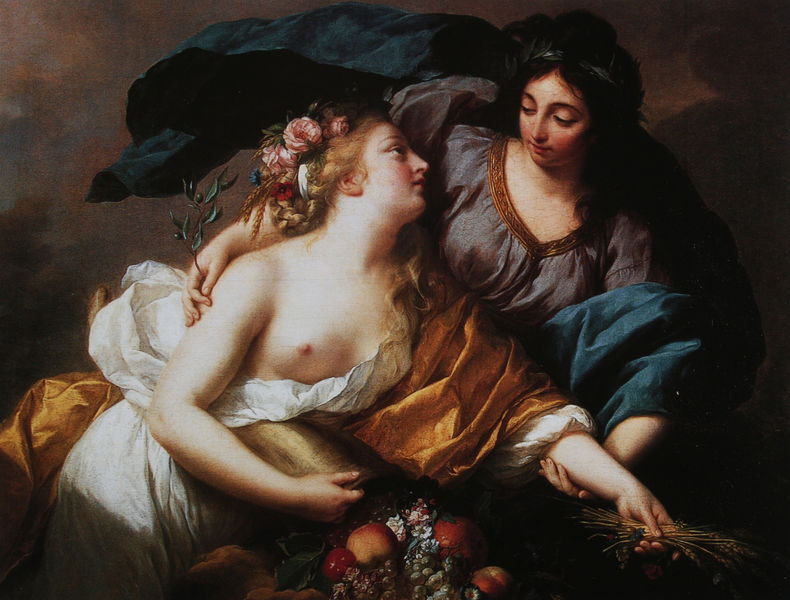
Titel: Der Friede führt/bringt den Ueberfluss
Künstler: Elisabeth Vigée Lebrun
Standort: Paris
Institution: Musée du Louvre
Schlagwörter: akt, blau, dunkel, gemälde, gruppe, hand, haut, himmel, nackt, schatten, umhang, weiß, wolken, frauen, gelb, mädchen, ocker, abend, blume, blumen, braun, brust, busen, damen, daumen, femmes, finger, frau, haar, hintergrund, kleid, köpfe, licht, mund, nacht, nase, ohr, orange, profil, schwarz, blick, blüten, gras, obst, rose, rosen, rot, schleier, tuch, beige, malerei, blond, gesichter, hemd, jung, arm, arme, blass, blicke, falten, gesicht, haarschmuck, inkarnat, kleidung, bildnis, füllhorn, horn, hände, porträt, öl, gräser, wind, gewand, gold, haare, mantel, paar, borte, kontrast, locke, locken, rosa, rouge, seide, engel, frucht, früchte, krug, trauben, apfel, topf, äpfel, brüste, sommer, wangen, liebe, umarmung, liegen, bündel, ernte, getreide, korn, reisig, ähre, lila, tag, violett, herbst, ölgemälde, sturm, wehen, falte, olive, zopf, brauen, gesenkt, brustwarze, dekolleté, entblößt, geschlossen, gesteck, lider, frühling, umarmen, zweig, schweben, scharz, dynamik, allegorie, kranz, lorbeer, flora, pupille, pfingstrosen, entblöst, hilfe, hingabe, umfassen, warme farben, griechenland, bleich, ähren, femme, kornblume, heilig, fleurs, ciel, schimmern, sein, rettung, schutz, dunkelhaarig, gewölbt, v ausschnitt, oliven, sinnbild, entblößung, raffael, nue, onst, fruit, wehend, ährenbündel, ocke, ölzweig, biege, branche, olivenzweig, fruits, hebe, brüset, orsnge, schjleier, sstillleben, ären, seins, vertrautheit, grain, nackte brust, nu, hingebungsvoller blick, 2 freuen, hintergrund dunkel, upersepone, persepone, grains, trompete, fleirs